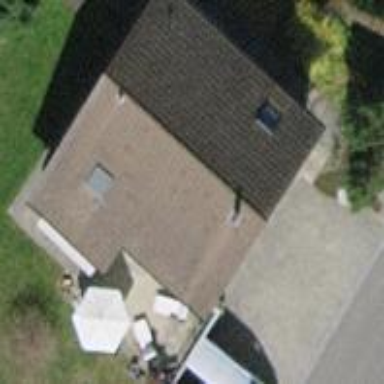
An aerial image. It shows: Detached building with gabled roof.